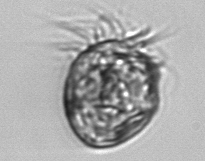
Label: Strombidium_morphotype1